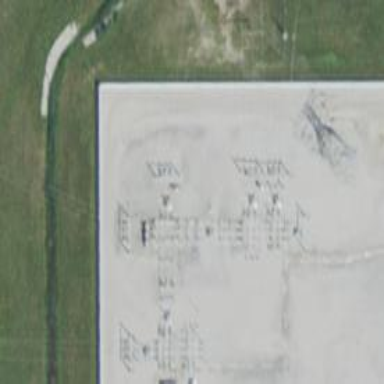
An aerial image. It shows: Switch used for power control.